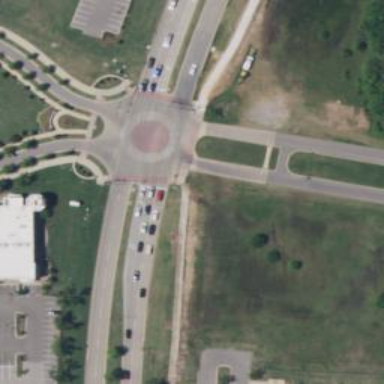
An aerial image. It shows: Crossing on the road.